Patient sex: M
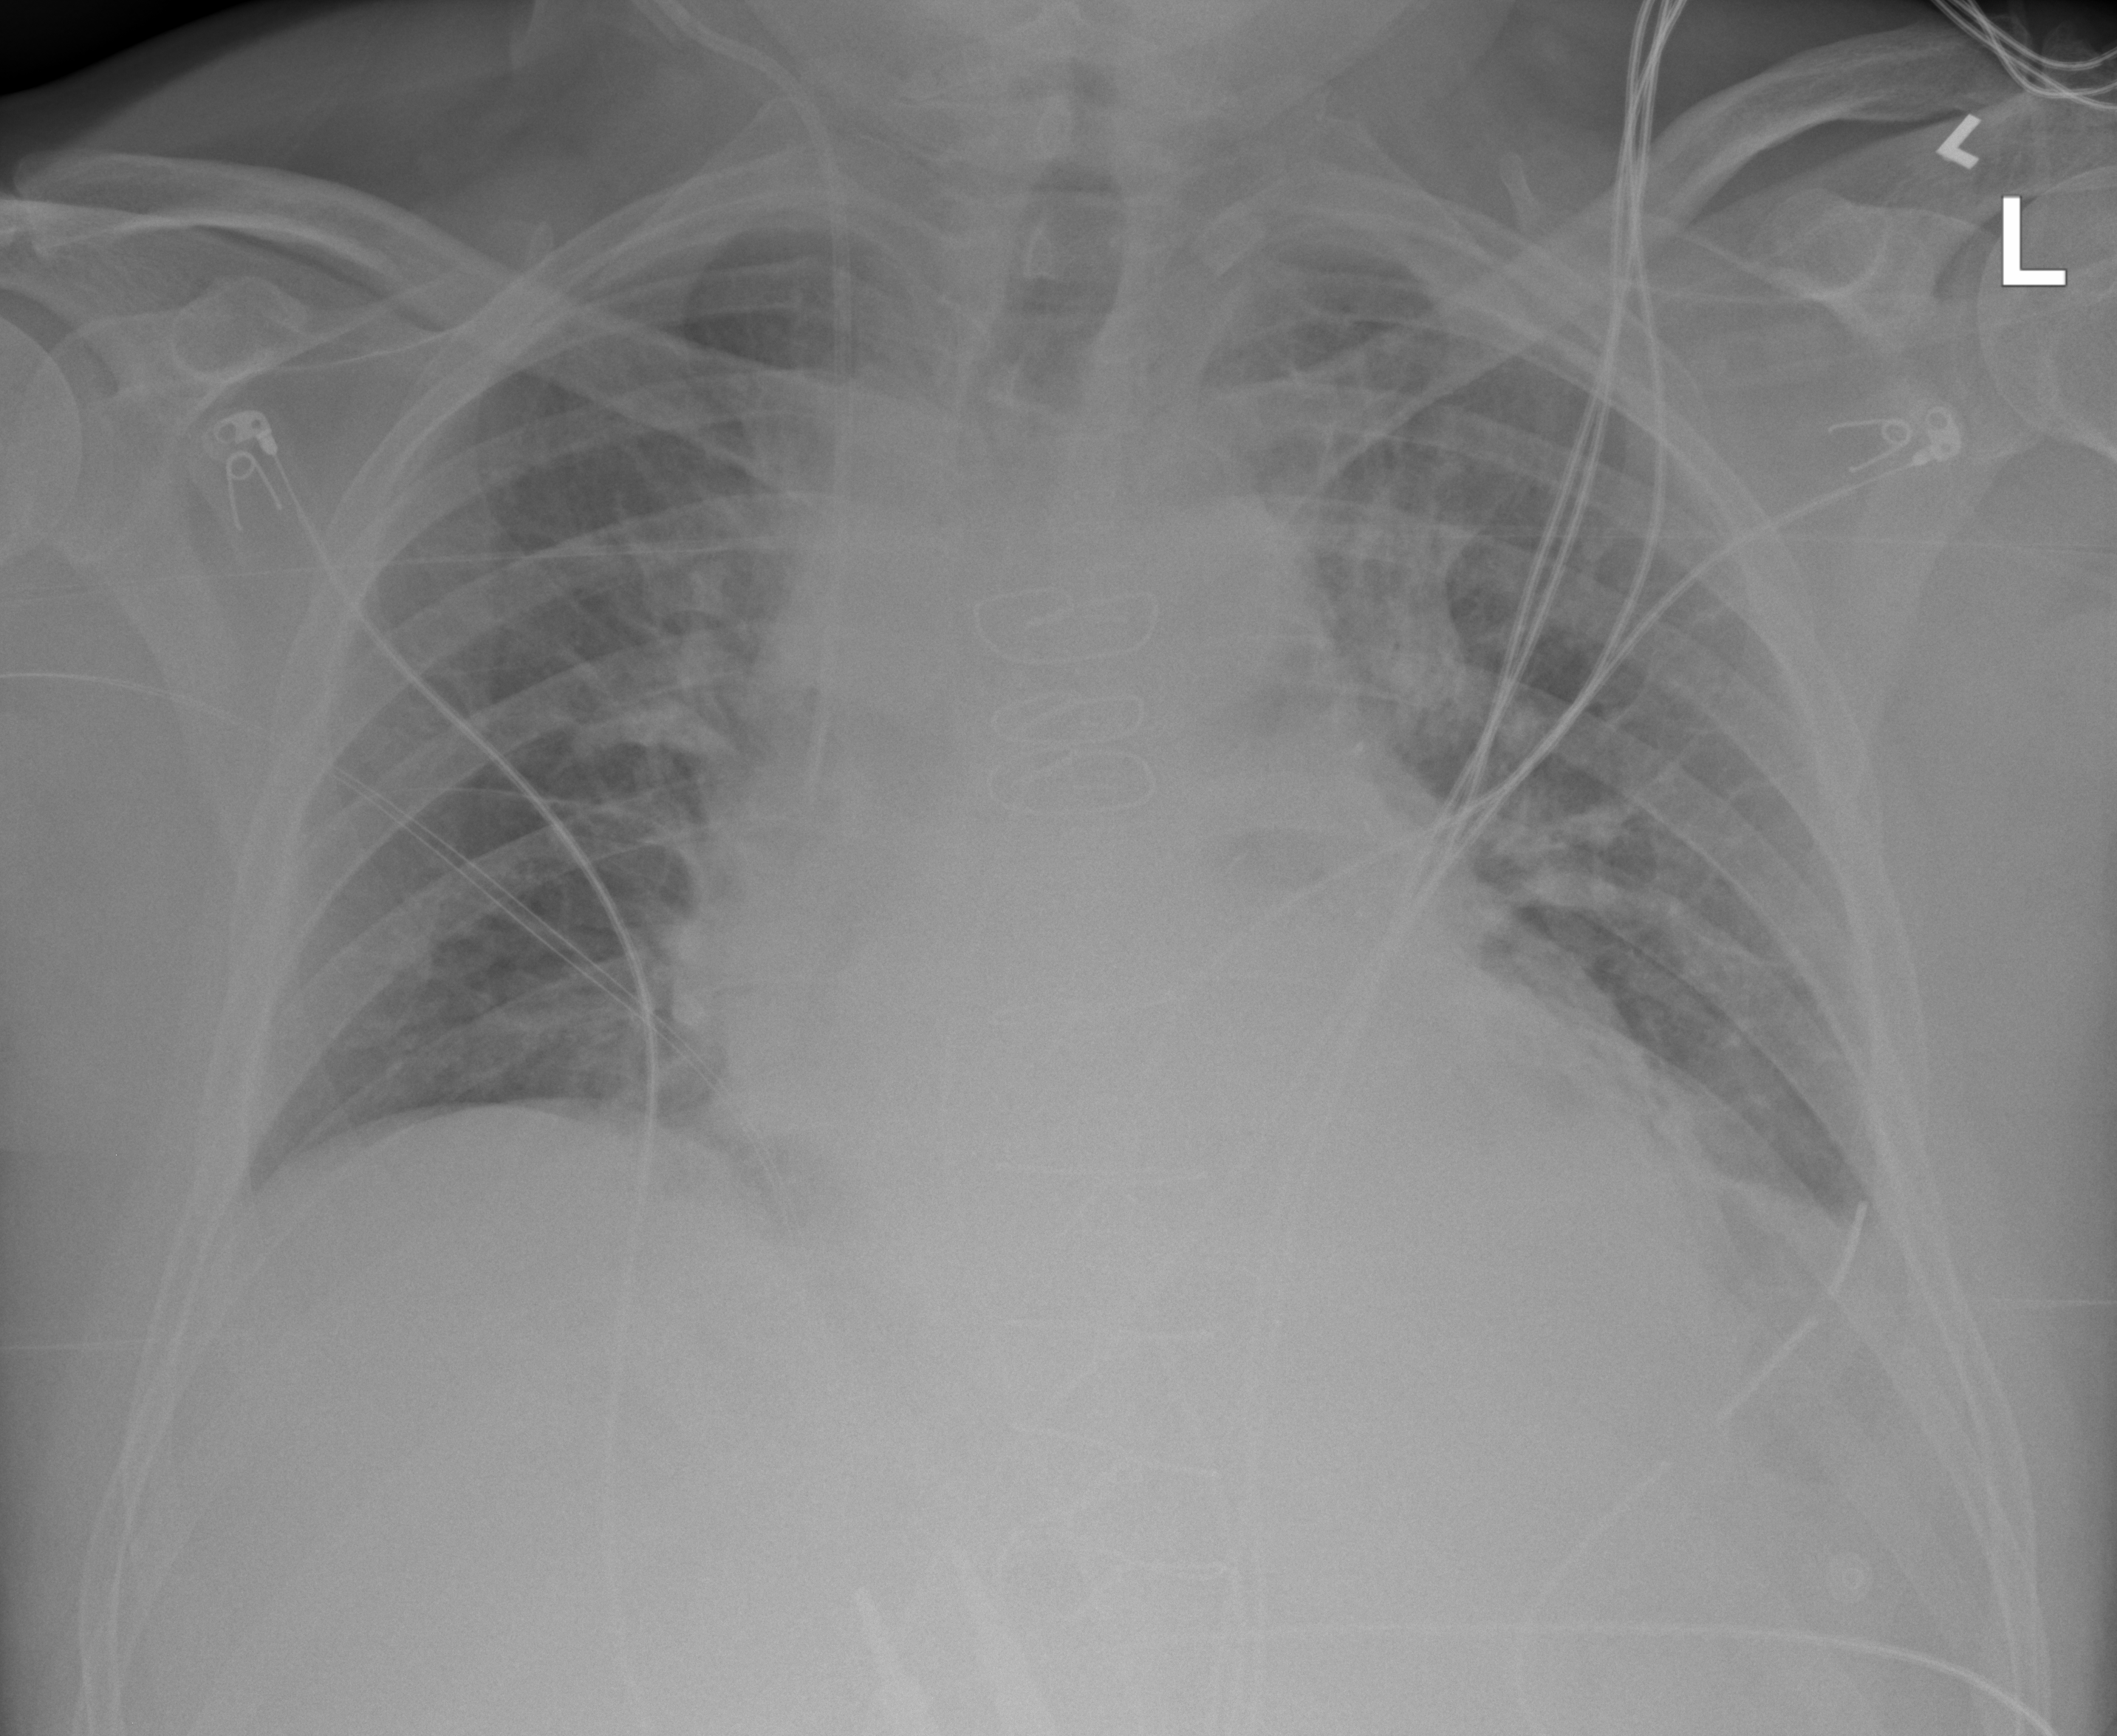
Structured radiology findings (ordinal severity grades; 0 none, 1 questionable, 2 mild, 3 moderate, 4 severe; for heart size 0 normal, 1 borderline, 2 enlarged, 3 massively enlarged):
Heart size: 2
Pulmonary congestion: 2
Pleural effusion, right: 0
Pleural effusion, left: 2
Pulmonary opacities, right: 1
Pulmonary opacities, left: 2
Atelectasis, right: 0
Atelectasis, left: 2